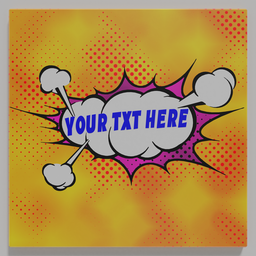
Label: decoration